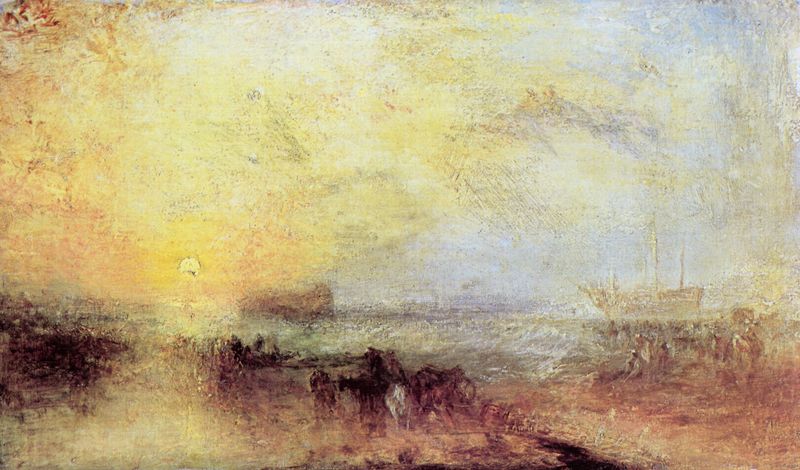
Titel: Der Tag nach dem Sturm
Künstler: William Turner
Standort: Cardiff (Wales)
Institution: National Museum of Wales
Schlagwörter: blau, dunkel, felsen, gemälde, himmel, meer, schatten, wasser, weiß, wolken, aquarell, fluss, gelb, grün, impressionismus, landschaft, menschen, sand, see, ufer, abend, bewegung, braun, grau, hell, licht, orange, pastell, schwarz, szene, vordergrund, rot, tiere, wolke, leute, malerei, mensch, öl, dämmerung, horizont, morgen, natur, sonnenaufgang, spiegelung, vieh, gewässer, kanal, pastos, sonne, insel, land, realismus, england, boot, boote, esel, pferd, pferde, gischt, küste, schiff, schiffe, segel, strand, welle, wellen, fischer, mast, segelschiff, farben, gebirge, hitze, dunst, lila, nebel, sonnenuntergang, violett, masten, stille, böschung, romantik, dampfer, dampfschiff, seestück, sturm, turner, ruderboot, kerze, stimmung, athmosphäre, mittagssonne, eindruck, gemalt, leuchtturm, leinwand, pinsel, verwischt, romantisch, sonnenschein, reflektion, flirren, atmosphäre, ankunft, schemen, geschwindigkeit, marokko, grell, pointismus, morgens, william, impressionsmus, nordafrika, william turner, angedeutet, oraneg, pfrde, siffe, tunesien, turne, um 1800, wellew, asten, öl auf leinwand, 1910, nautik, 1918